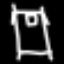
Label: bed